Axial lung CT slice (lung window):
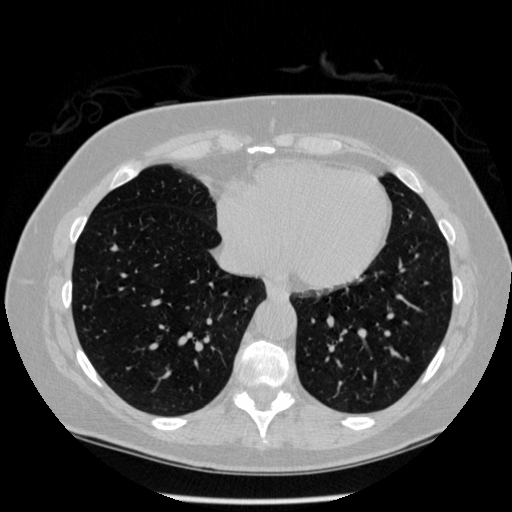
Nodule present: no